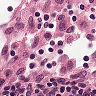
Metastatic tissue present: no